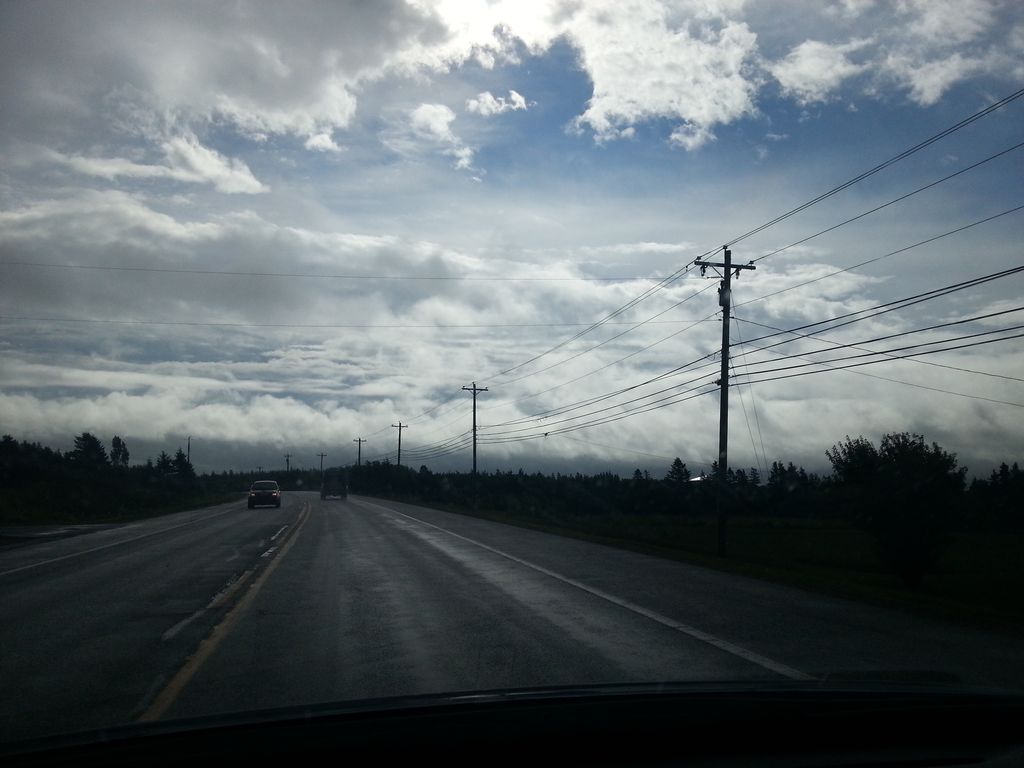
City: charlottetown